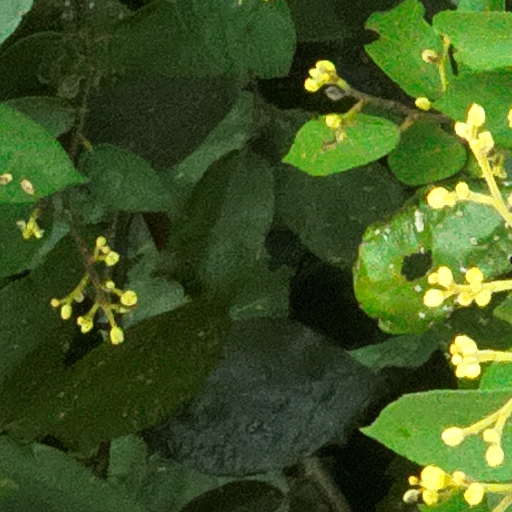
Species: Luehea seemannii
GBIF accepted scientific name: Luehea seemannii
Crown area (m\u00b2): 89.835